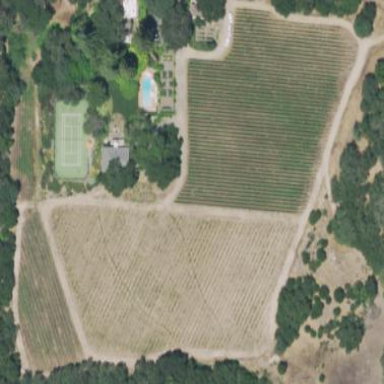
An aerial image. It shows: Vineyard with wine grapes as the main crop.